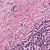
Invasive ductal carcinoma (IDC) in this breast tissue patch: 1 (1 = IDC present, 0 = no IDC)